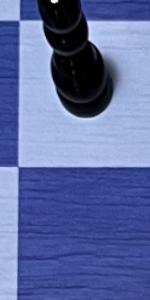
Label: Empty